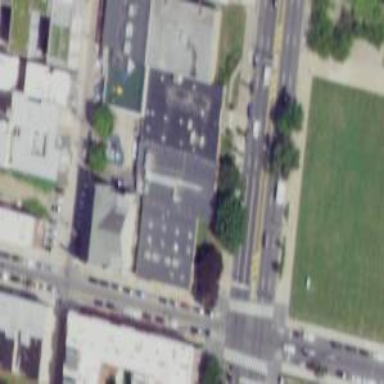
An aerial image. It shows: Community center building.